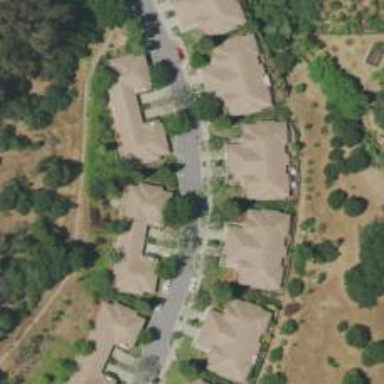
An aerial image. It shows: Residential road with sidewalk on the left side.